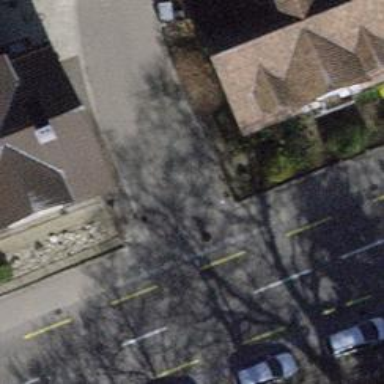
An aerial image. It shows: Asphalt sidewalk.